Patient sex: F
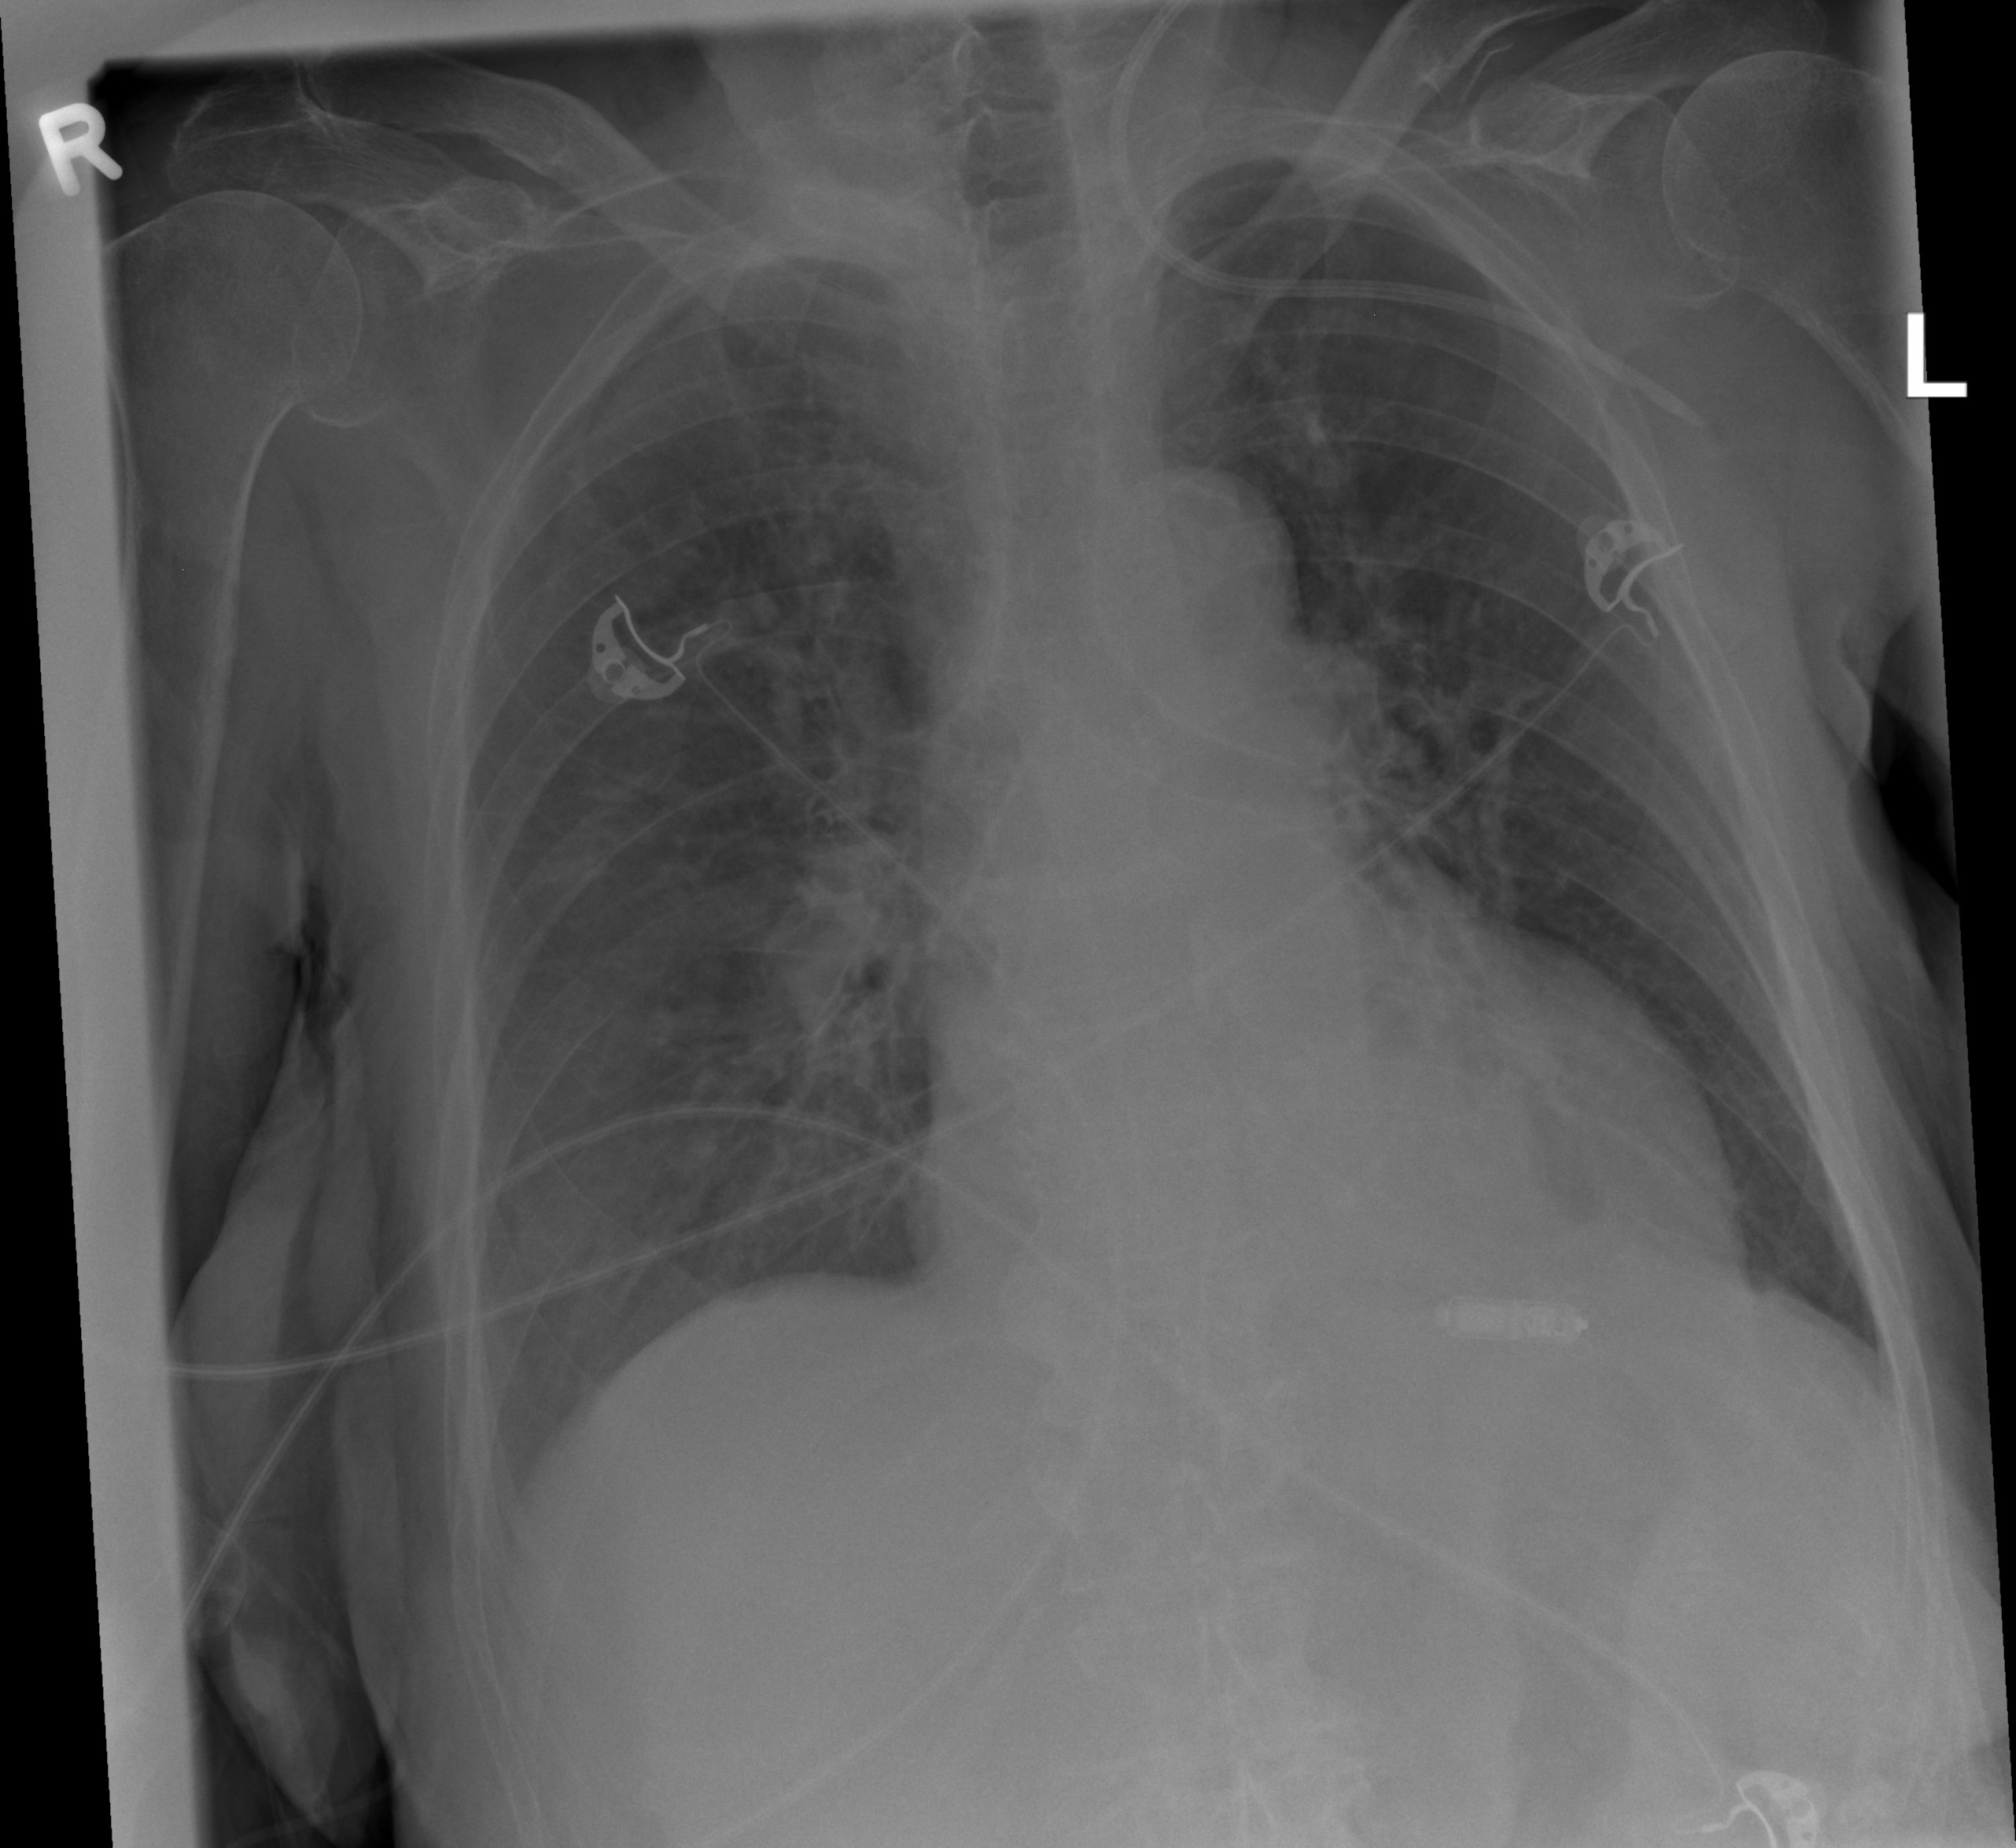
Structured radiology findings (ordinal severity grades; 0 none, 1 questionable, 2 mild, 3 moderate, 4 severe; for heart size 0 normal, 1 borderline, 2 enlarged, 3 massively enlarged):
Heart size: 1
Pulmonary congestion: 1
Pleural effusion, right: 2
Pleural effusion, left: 2
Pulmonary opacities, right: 2
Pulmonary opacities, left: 2
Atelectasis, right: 2
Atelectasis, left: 2